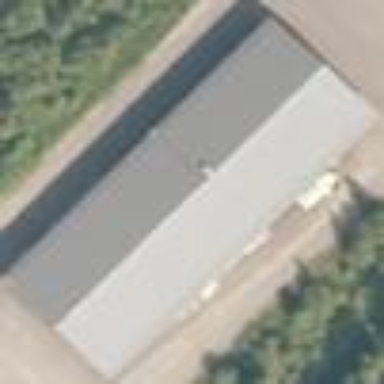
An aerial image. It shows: Industrial building.